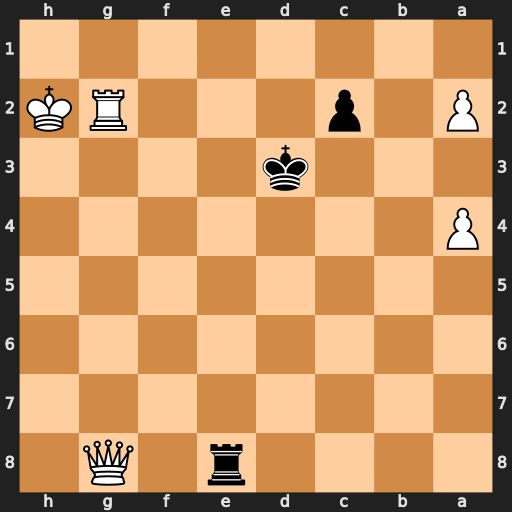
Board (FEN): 4r1Q1/8/8/8/P7/3k4/P1p3RK/8
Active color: b
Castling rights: -
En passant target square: -
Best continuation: Rxg8 Rxg8 c1=Q